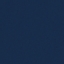
Label: SeaLake